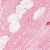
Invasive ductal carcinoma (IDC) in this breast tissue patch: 0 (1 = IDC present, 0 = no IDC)